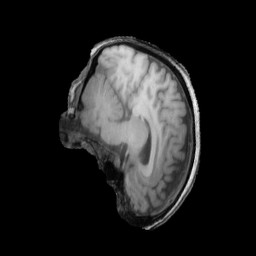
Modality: T1w
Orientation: sagittal
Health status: ill
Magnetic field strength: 3 T